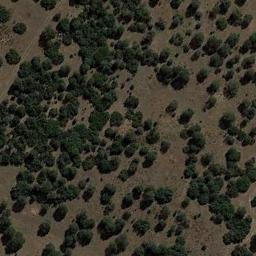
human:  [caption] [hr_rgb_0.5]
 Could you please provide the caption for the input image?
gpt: Chaparral is scattered in the sand from dense to sparse .

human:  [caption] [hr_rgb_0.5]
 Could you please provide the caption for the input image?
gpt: The chaparral is consist of some green bushes on the desert .

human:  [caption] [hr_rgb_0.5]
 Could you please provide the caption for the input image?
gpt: There is a wood in this jungle .

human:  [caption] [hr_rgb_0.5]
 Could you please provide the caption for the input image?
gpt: A lot of green chaparrals grow on the wasteland .

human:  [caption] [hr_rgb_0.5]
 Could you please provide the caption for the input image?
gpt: The chaparral is dense and even .